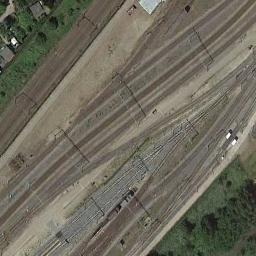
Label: railway